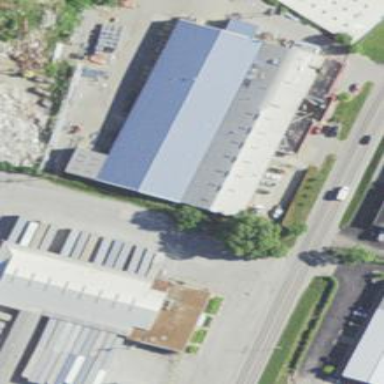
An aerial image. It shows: Commercial building.